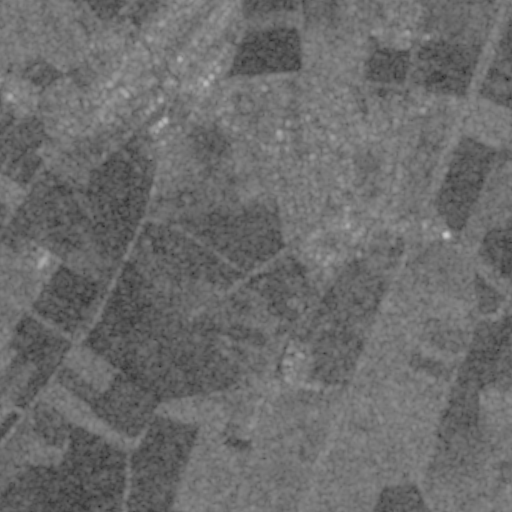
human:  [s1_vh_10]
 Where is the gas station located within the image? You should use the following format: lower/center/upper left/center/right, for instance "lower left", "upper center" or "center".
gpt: The gas station is located in the upper right of the image.
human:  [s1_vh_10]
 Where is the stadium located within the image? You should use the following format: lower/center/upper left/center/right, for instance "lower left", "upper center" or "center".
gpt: The stadium is located in the upper left of the image.
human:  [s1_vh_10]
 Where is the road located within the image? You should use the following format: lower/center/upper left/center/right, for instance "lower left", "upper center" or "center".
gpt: There is no road in the image.

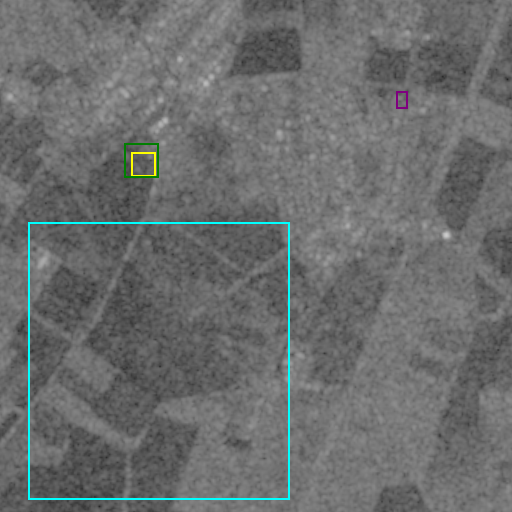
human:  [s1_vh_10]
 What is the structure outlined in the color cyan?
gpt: The structure outlined in cyan is a crop field.
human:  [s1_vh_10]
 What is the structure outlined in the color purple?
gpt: The structure outlined in purple is a gas station.
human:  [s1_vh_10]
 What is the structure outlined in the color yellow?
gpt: The structure outlined in yellow is a park.
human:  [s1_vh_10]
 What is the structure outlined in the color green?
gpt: The structure outlined in green is a stadium.
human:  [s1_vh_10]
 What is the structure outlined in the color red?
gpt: There is no red outline.